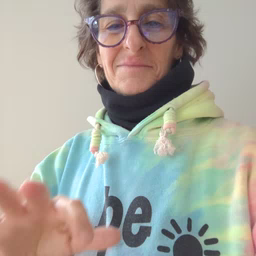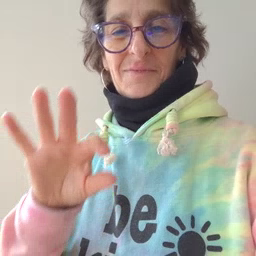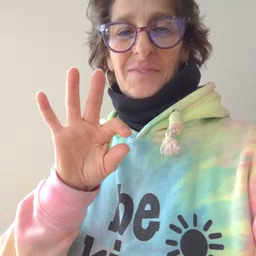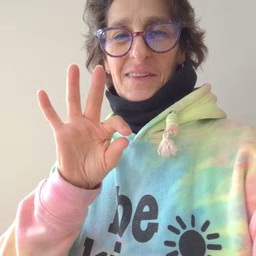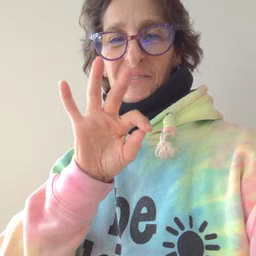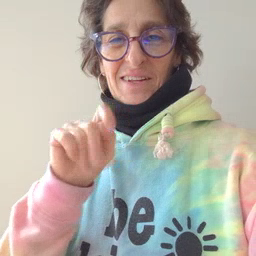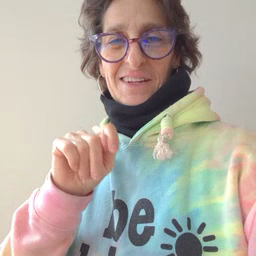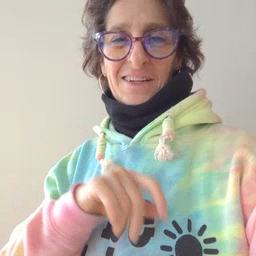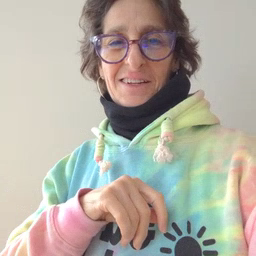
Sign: feet